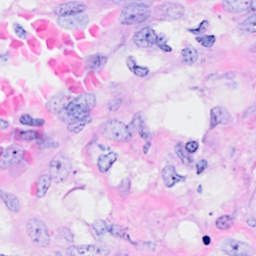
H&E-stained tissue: Breast